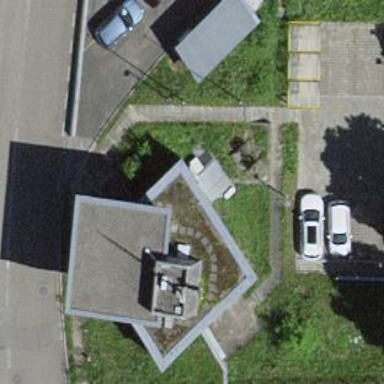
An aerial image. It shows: Service building.